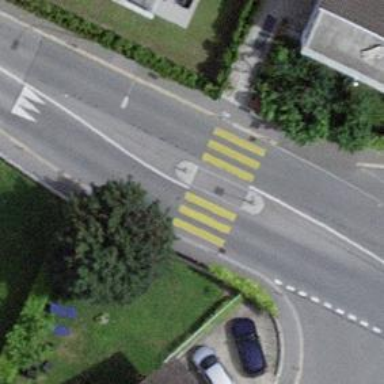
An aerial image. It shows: Zebra crossing on the road.